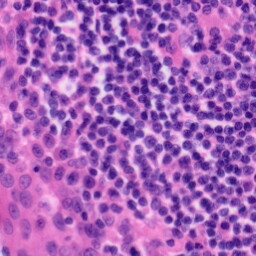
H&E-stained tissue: Tonsil